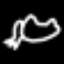
Label: frog